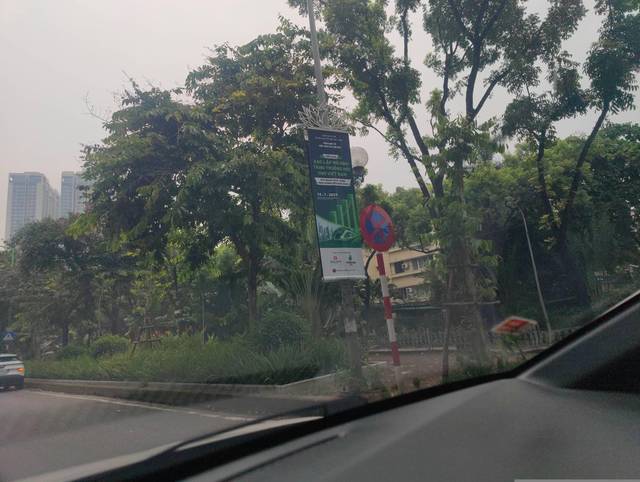
Region: Vietnam
Coordinates: 21.031, 105.82